Aerial crown-view tile of a tropical tree (Barro Colorado Island, Panama), acquired 20250616:
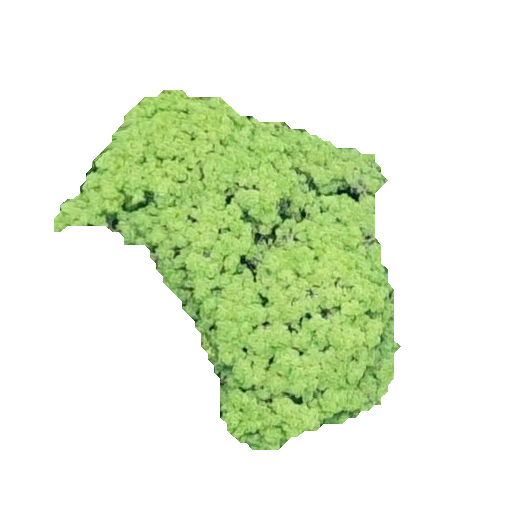
Species: Tabebuia rosea
GBIF accepted scientific name: Tabebuia rosea
Crown area: 103.676 m²